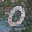
Label: 0